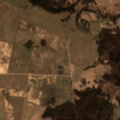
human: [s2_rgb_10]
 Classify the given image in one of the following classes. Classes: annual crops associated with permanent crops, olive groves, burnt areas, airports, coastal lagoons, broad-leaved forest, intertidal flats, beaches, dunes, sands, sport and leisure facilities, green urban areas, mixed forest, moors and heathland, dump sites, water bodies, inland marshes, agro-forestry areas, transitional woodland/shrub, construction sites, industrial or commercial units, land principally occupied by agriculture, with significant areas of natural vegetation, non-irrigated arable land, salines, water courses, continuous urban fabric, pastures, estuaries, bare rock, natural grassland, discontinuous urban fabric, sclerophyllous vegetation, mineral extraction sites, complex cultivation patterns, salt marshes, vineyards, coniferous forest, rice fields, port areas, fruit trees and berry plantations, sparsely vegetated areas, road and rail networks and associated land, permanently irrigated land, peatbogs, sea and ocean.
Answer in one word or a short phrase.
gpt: non-irrigated arable land, pastures, land principally occupied by agriculture, with significant areas of natural vegetation, broad-leaved forest